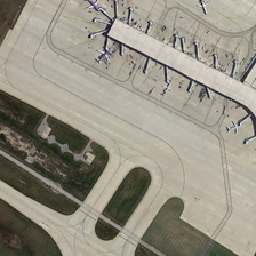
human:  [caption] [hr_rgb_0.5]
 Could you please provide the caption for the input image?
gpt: Three planes surrounded a long gray building.

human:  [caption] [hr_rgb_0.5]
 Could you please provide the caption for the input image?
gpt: There were only three planes at the airport.

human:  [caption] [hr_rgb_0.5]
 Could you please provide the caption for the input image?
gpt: There are three planes surrounding the long gray building.

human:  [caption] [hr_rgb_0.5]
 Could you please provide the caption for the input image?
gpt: There are three planes surrounding a long gray building.

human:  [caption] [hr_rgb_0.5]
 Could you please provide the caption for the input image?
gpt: Only three planes appeared at the airport.